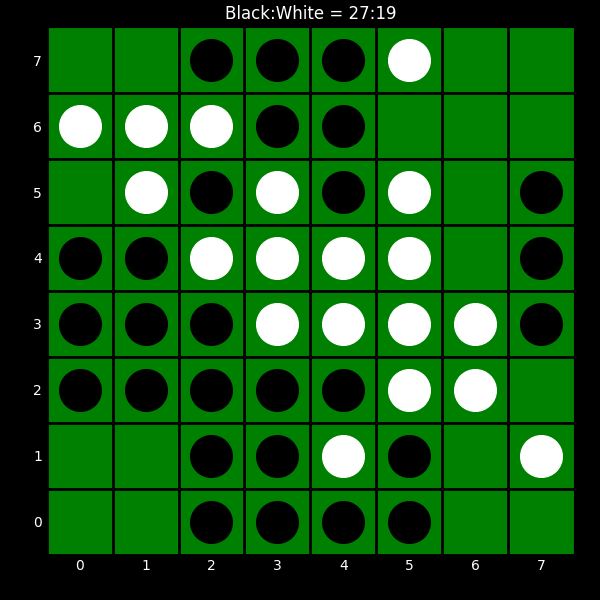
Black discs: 27
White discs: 19